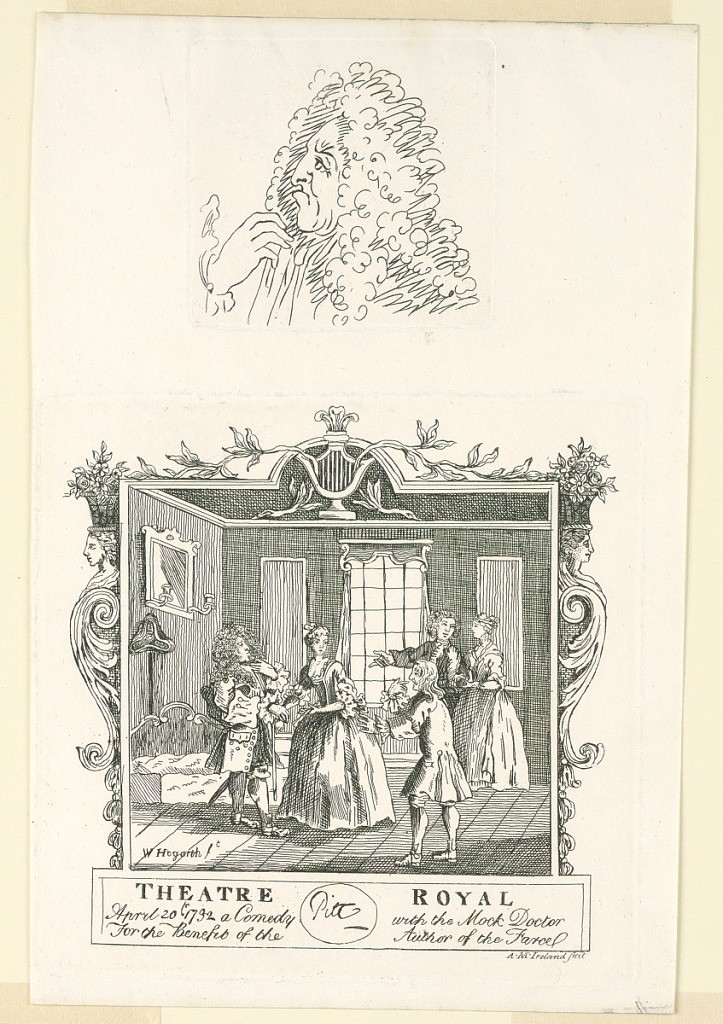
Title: A Ticket for Theatre Royal; Male Caricature
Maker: William Hogarth, English, 1697 - 1764
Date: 1732-1794
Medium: Etching on paper
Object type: Print
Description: Belot, a scene with two women and three men in a salon. All are standing. Enframed by Hermes at left and right, by twigs and a lyre on upper margin. Above, caricature drawing of a man with a wig in side view facing left. Half-length.